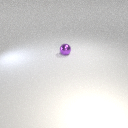
small purple metal sphere